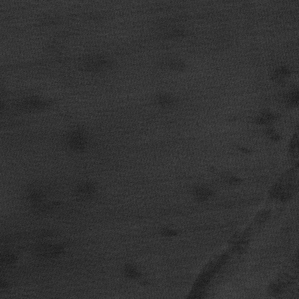
Label: frost